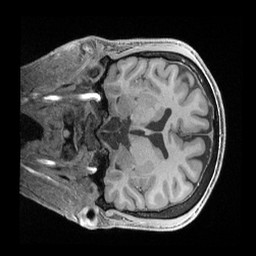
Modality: T1w
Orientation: coronal
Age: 29
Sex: male
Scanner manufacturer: siemens
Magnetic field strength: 3 T
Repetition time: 2.4 s
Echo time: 0.00241 s